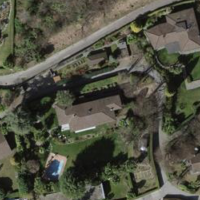
EUNIS habitat code: 55
Species observed at this site:
Medicago lupulina